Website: crate-barrel
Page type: delivery-shipping
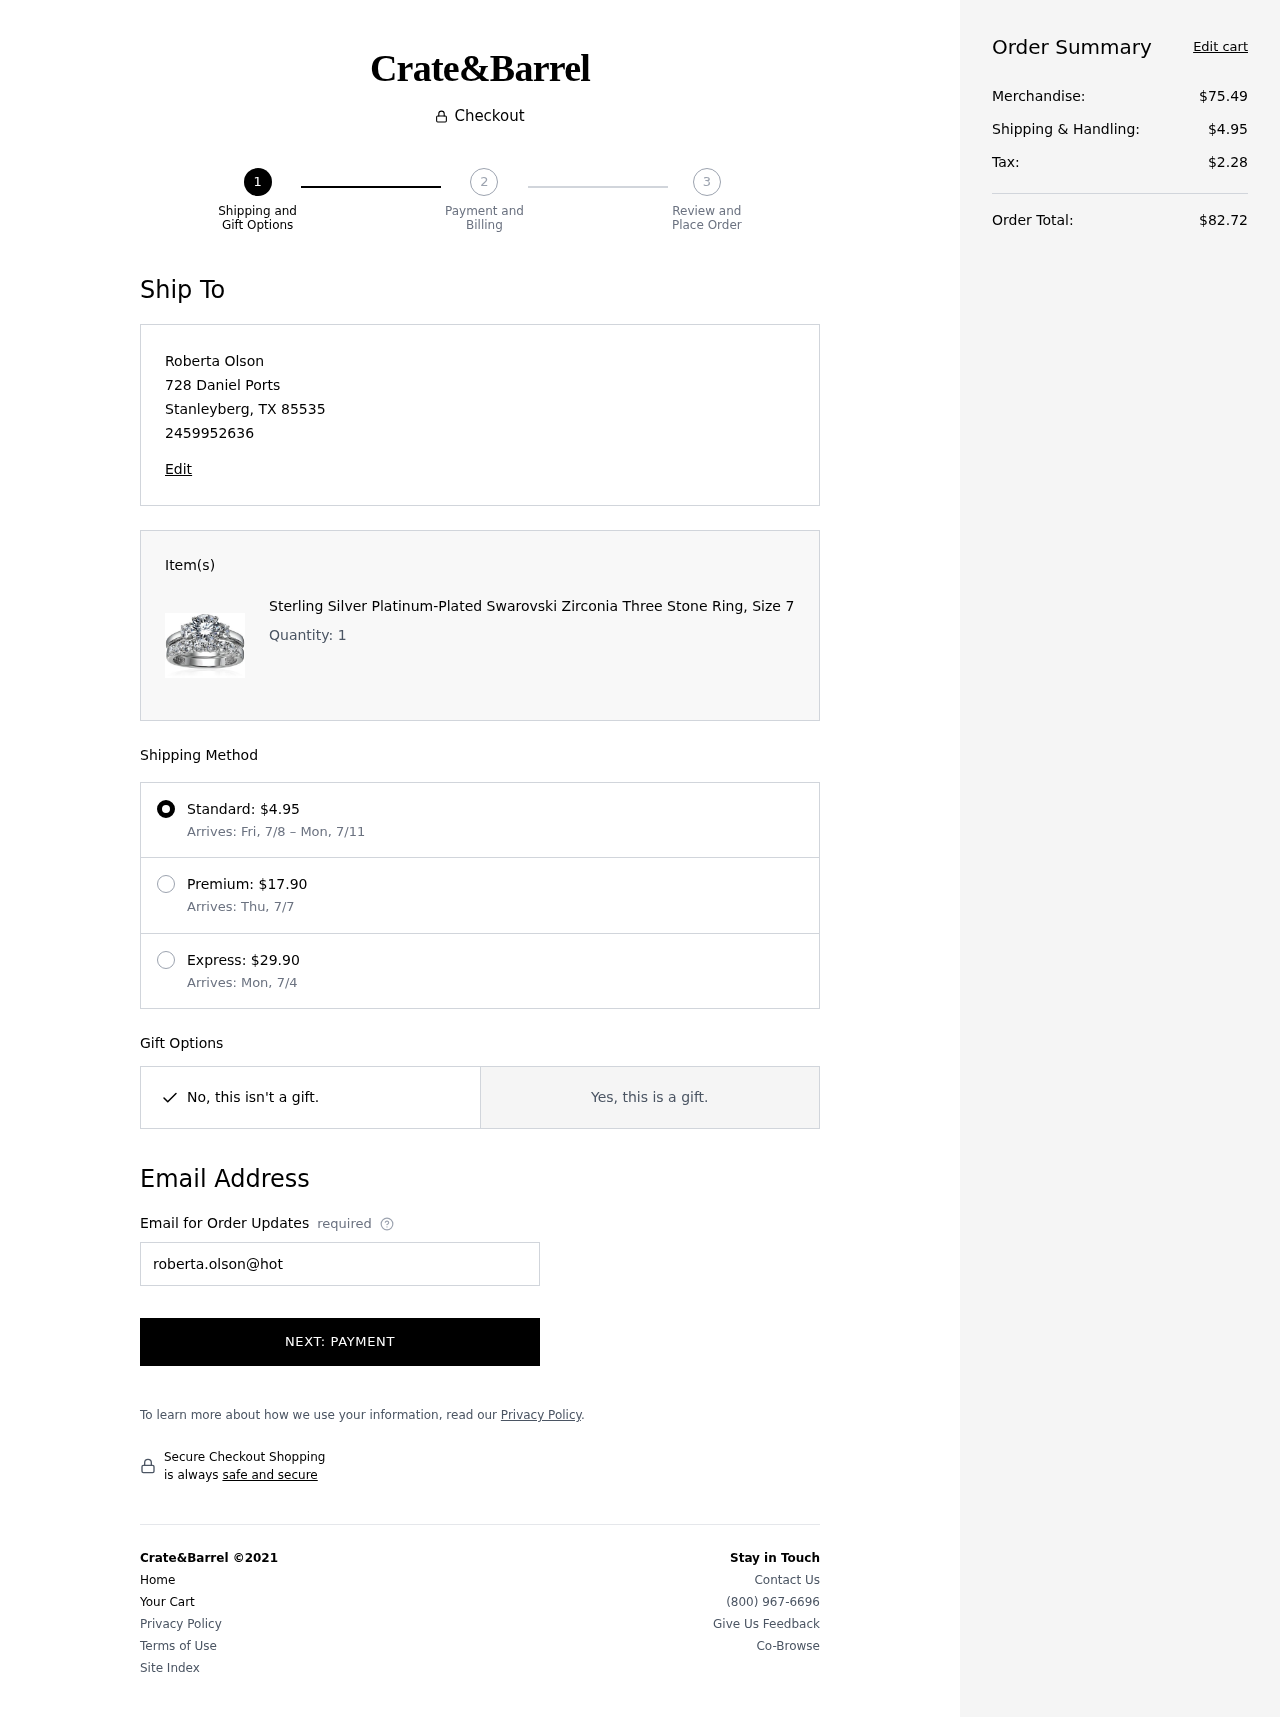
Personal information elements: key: PII_CITY
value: Stanleyberg
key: PII_EMAIL
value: roberta.olson@hotmail.com
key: PII_FULLNAME
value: Roberta Olson
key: PII_PHONE
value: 2459952636
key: PII_POSTCODE
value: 85535
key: PII_STATE_ABBR
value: TX
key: PII_STREET
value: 728 Daniel Ports
Product elements: key: PRODUCT1_NAME
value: Sterling Silver Platinum-Plated Swarovski Zirconia Three Stone Ring, Size 7
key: PRODUCT1_QUANTITY
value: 1
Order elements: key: ORDER_SHIPPING_COST
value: $4.95
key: ORDER_SHIPPING_DATE
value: Fri, 7/8
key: ORDER_DELIVERY_DATE
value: Mon, 7/11
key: ORDER_SHIPPING_COST2
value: $17.90
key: ORDER_DELIVERY_DATE2
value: Arrives: Thu, 7/7
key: ORDER_SHIPPING_COST3
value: $29.90
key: ORDER_DELIVERY_DATE3
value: Arrives: Mon, 7/4
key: ORDER_SUBTOTAL
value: $75.49
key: ORDER_TAX
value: $2.28
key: ORDER_TOTAL
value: $82.72